Question: I want to do some stuff on soft keyboard enter key press. See my code and output below. It executes twice, but I want it to be executed only once. How to fix it?
'''
public void onCreate(Bundle savedInstanceState) {
super.onCreate(savedInstanceState);
setContentView(R.layout.main);
txt = (EditText)findViewById(R.id.txt);
txt.setOnKeyListener(new OnKeyListener() {
@Override
public boolean onKey(View v, int keyCode, KeyEvent event) {
if (keyCode == KeyEvent.KEYCODE_ENTER) {
Log.e("test","--------- on enter");
return false;
}
return false;
}
});
}
'''

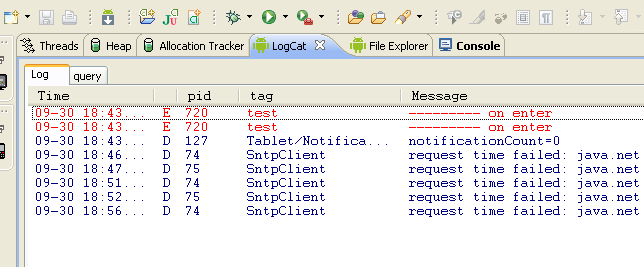
Answer: '''
if (keyCode == KeyEvent.KEYCODE_ENTER && event.getAction() == KeyEvent.ACTION_DOWN) {
Log.d(TAG, "enter_key_called");
}
'''